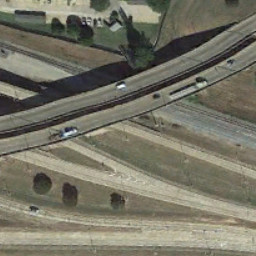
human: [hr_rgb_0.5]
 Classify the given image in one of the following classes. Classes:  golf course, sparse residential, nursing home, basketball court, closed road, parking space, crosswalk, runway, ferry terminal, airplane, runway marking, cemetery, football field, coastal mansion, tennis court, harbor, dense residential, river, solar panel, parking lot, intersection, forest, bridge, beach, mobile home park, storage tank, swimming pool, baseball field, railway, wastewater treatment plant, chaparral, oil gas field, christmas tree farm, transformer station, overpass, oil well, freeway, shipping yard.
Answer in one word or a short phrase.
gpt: overpass